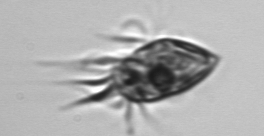
Label: Strombidium_morphotype1